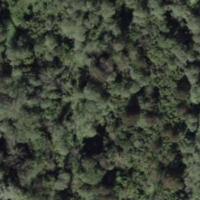
EUNIS habitat code: 41
Species observed at this site:
Aeshna cyanea
Tettigonia viridissima